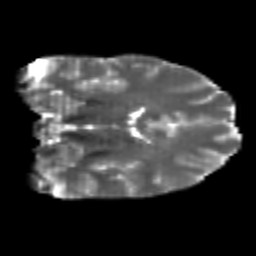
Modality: T2w
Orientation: coronal
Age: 24
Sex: male
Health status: healthy
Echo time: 0.074 s